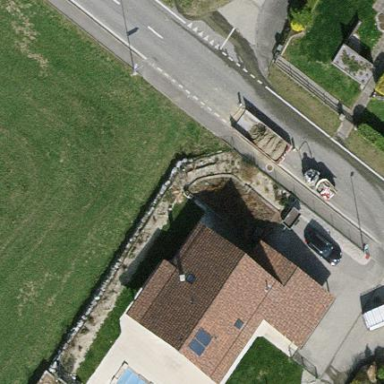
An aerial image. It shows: Simple and straightforward house.